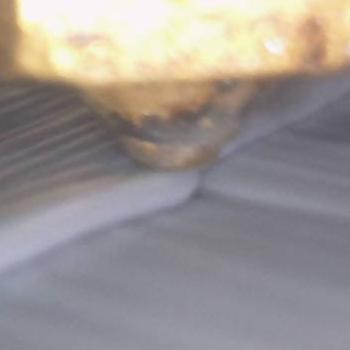
Flow rate: 212%